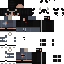
A male human skin with dark skin, wearing brown long hair dressed in a blue hoodie and brown pants, featuring a closed mouth.